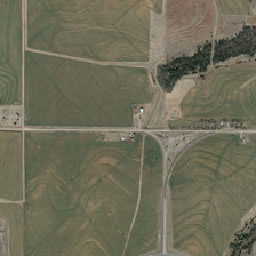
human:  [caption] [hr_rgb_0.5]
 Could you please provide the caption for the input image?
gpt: The texture of farmland is very beautiful.

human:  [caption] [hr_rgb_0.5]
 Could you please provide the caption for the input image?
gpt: The textures of the Earth are very beautiful.

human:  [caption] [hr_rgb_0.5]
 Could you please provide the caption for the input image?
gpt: The textures of the agricultural land are very nice.

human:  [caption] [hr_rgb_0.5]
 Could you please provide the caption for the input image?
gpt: The texture in the field is very beautiful.

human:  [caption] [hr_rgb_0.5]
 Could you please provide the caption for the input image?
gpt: The textures of the agricultural land are very nice.